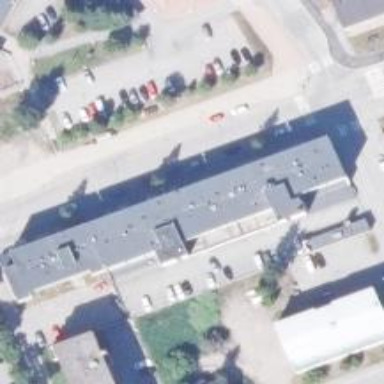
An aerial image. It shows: Pharmacy providing healthcare services.